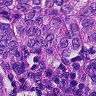
Metastatic tissue present: yes